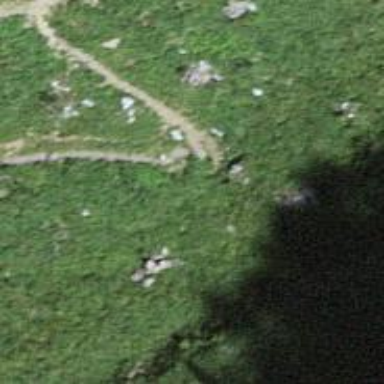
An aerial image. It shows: Ground path.